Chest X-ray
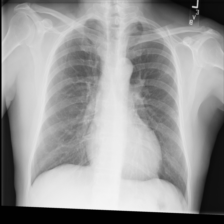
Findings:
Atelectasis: negative
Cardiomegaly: negative
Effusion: negative
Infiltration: negative
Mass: negative
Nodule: negative
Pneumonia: negative
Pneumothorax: negative
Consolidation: negative
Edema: negative
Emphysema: negative
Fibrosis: negative
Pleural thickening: negative
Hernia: negative